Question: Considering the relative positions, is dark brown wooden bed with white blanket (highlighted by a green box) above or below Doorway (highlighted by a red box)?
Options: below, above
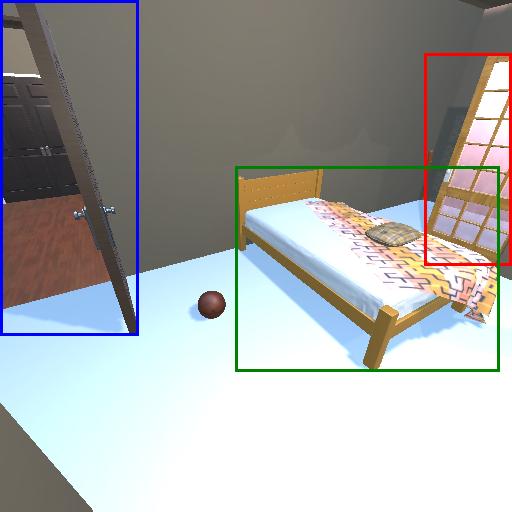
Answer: below